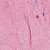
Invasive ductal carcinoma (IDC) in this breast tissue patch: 1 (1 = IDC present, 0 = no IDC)